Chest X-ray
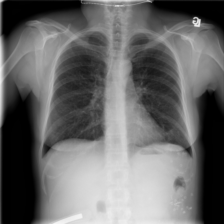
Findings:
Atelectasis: negative
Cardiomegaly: negative
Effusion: negative
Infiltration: negative
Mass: negative
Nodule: negative
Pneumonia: negative
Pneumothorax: negative
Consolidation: negative
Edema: negative
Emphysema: negative
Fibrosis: negative
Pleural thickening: negative
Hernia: negative